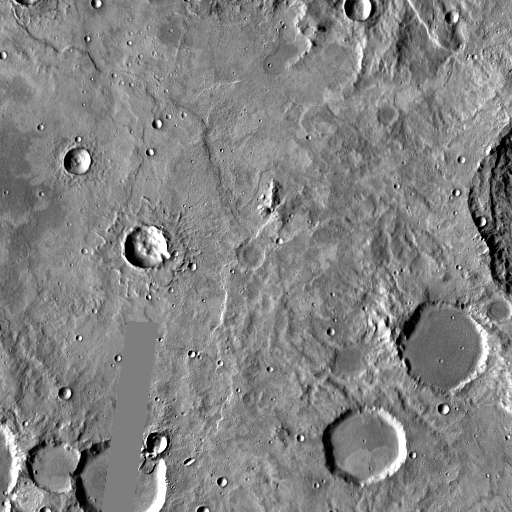
Crater classes present: Background, Other, Layered, Buried, Secondary